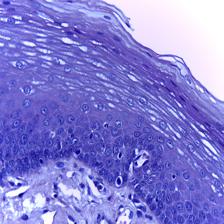
Diagnosis: Normal